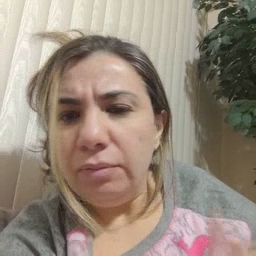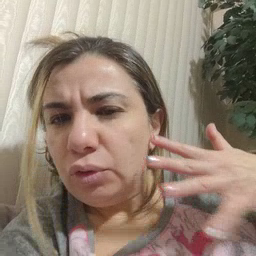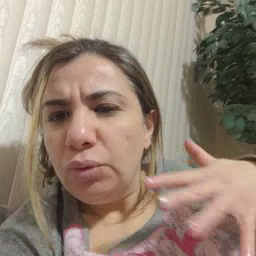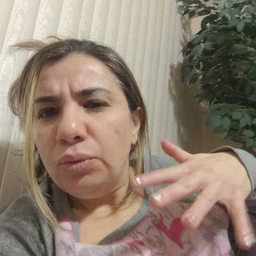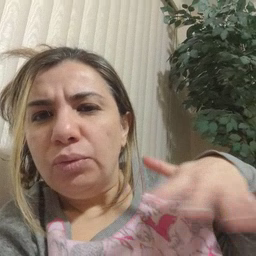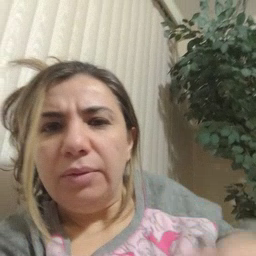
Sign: noisy